Question: I am trying to run Perl code generated using wxGlade but I am receiving this error
.
> Can't load 'C:/Perl/site/lib/auto/Wx/Wx.dll' for module Wx: load_file:The specified module could not be found at C:/Perl/lib/Dynaloader.pm line 191.
Ultimately, I want to rearrange widgets using the code generated from wxGlade. I don't have the *.wxg file, I only have the Perl code.
If this is not possible, I want to see the widgets when the Perl code runs then I will re-create the widgets in wxGlade.
I'm using ActivePerl 5.16.3 Build 1604 on Windows 10. I have installed wxPerl Version 0.9921.
Here's the result of 'where perl'
'''
C:\Windows\system32>where perl
C:\Perlin\perl.exe
C:\strawberry\perlin\perl.exe
'''
Below is the result of the 'cpan Wx' command.
'''
C:\Windows\system32>cpan Wx
Set up gcc environment - 4.4.3
CPAN: Term::ANSIColor loaded ok (v4.02)
CPAN: Storable loaded ok (v2.45)
Reading 'C:\Perl\cpan\Metadata'
Database was generated on Mon, 04 Dec 2017 06:54:07 GMT
Running install for module 'Wx'
Running make for M/MD/MDOOTSON/Wx-0.9932.tar.gz
CPAN: Digest::SHA loaded ok (v5.85)
CPAN: Compress::Zlib loaded ok (v2.063)
Checksum for C:\Perl\cpan\sourcesuthors\id\M\MD\MDOOTSON\Wx-0.9932.tar.gz ok
CPAN: Archive::Tar loaded ok (v1.96)
Wx-0.9932/
Wx-0.9932/build/
Wx-0.9932/build/Wx/
Wx-0.9932/build/Wx/build/
Wx-0.9932/build/Wx/build/MakeMaker/
Wx-0.9932/build/Wx/build/MakeMaker/Any_OS.pm
Wx-0.9932/build/Wx/build/MakeMaker/Any_wx_config.pm
Wx-0.9932/build/Wx/build/MakeMaker/Core.pm
Wx-0.9932/build/Wx/build/MakeMaker/Hacks.pm
Wx-0.9932/build/Wx/build/MakeMaker/MacOSX_GCC.pm
Wx-0.9932/XS/SVGFileDC.xsp
Wx-0.9932/XS/TaskBarIcon.xs
Wx-0.9932/XS/TextAttr.xsp
Wx-0.9932/XS/TextCtrl.xsp
Wx-0.9932/XS/TextCtrlIface.xsp
Wx-0.9932/XS/TextEntryDialog.xs
Wx-0.9932/XS/Timer.xs
Wx-0.9932/XS/ToggleButton.xs
Wx-0.9932/XS/ToolBar.xs
Wx-0.9932/XS/Toolbook.xsp
Wx-0.9932/XS/ToolTip.xs
Wx-0.9932/XS/TopLevelWindow.xsp
Wx-0.9932/XS/Treebook.xsp
Wx-0.9932/XS/TreeCtrl.xs
Wx-0.9932/XS/Utils.xs
Wx-0.9932/XS/Validators.xs
Wx-0.9932/XS/VarHScrollHelper.xsp
Wx-0.9932/XS/VarHVScrollHelper.xsp
Wx-0.9932/XS/Variant.xsp
Wx-0.9932/XS/VarScrollHelperBase.xsp
Wx-0.9932/XS/VarVScrollHelper.xsp
Wx-0.9932/XS/VListBox.xsp
Wx-0.9932/XS/VScrolledWindow.xsp
Wx-0.9932/XS/Wave.xs
Wx-0.9932/XS/Window.xsp
Wx-0.9932/XS/Wizard.xs
CPAN: File::Temp loaded ok (v0.2304)
CPAN: Parse::CPAN::Meta loaded ok (v1.4409)
CPAN: CPAN::Meta loaded ok (v2.132830)
---- Unsatisfied dependencies detected during ----
---- MDOOTSON/Wx-0.9932.tar.gz ----
Alien::wxWidgets [build_requires]
Running make test
Make had some problems, won't test
Delayed until after prerequisites
Running make install
Make had some problems, won't install
Delayed until after prerequisites
Running install for module 'Alien::wxWidgets'
Running make for M/MD/MDOOTSON/Alien-wxWidgets-0.69.tar.gz
Checksum for C:\Perl\cpan\sourcesuthors\id\M\MD\MDOOTSON\Alien-wxWidgets-0.69.tar.gz ok
Alien-wxWidgets-0.69
Alien-wxWidgets-0.69/Build.PL
Alien-wxWidgets-0.69/Changes
Alien-wxWidgets-0.69/MANIFEST
Alien-wxWidgets-0.69/META.json
Alien-wxWidgets-0.69/patches/wxMac-2.8.10-fontdlg.patch
Alien-wxWidgets-0.69/patches/wxMac-2.8.3-brokengcc.patch
Alien-wxWidgets-0.69/patches/wxMac-2.9.0-textctrl.patch
Alien-wxWidgets-0.69/patches/wxWidgets-2.8.0-magic.patch
Alien-wxWidgets-0.69/patches/wxWidgets-2.8.10-gsocket.patch
Alien-wxWidgets-0.69/patches/wxWidgets-2.9.0-magic.patch
Alien-wxWidgets-0.69/patches/wxWidgets-2.9.0-msgdlg.patch
Alien-wxWidgets-0.69/patches/wxWidgets-2.9.4-plugin.patch
Alien-wxWidgets-0.69/patches/wxWidgets-3.0.2-webkit.patch
Alien-wxWidgets-0.69/script
Alien-wxWidgets-0.69/script/make_ppm.pl
Alien-wxWidgets-0.69/t
Alien-wxWidgets-0.69/t/01_load.t
Alien-wxWidgets-0.69/t/zy_pod_coverage.t
Alien-wxWidgets-0.69/t/zz_pod.t
CPAN: Module::CoreList loaded ok (v3.03)
CPAN: Module::Build loaded ok (v0.4203)
CPAN.pm: Building M/MD/MDOOTSON/Alien-wxWidgets-0.69.tar.gz
gmake: *** [gcc_mswudll\coredll_gdiplus.o] Error 1
system: gmake -f makefile.gcc all UNICODE=1 MSLU=0 BUILD=release SHARED=1 DEBUG_INFO=default DEBUG_FLAG=1 LDFLAGS=" -m32" CPPFLAGS="-m32 -D_USE_32BIT_TIME_T": 512 at inc/My/Build/Win32.pm line 284.
dmake.exe: Error code 130, while making 'all'
MDOOTSON/Alien-wxWidgets-0.69.tar.gz
C:\STRAWB~1\cin\dmake.exe -- NOT OK
CPAN: YAML::XS loaded ok (v0.41)
Running make test
Can't test without successful make
Running make install
Make had returned bad status, install seems impossible
Running make for M/MD/MDOOTSON/Wx-0.9932.tar.gz
Warning: Prerequisite 'Alien::wxWidgets => 0.25' for 'MDOOTSON/Wx-0.9932.tar.gz' failed when processing 'MDOOTSON/Alien-wxWidgets-0.69.tar.gz' with 'make => NO'. Continuing, but chances to succeed are limited.
CPAN: Time::HiRes loaded ok (v1.9726)
CPAN.pm: Building M/MD/MDOOTSON/Wx-0.9932.tar.gz
Set up gcc environment - 4.4.3
Checking if your kit is complete...
Looks good
Warning: prerequisite Alien::wxWidgets 0.25 not found.
Generating a dmake-style Makefile
Writing Makefile for Wx::Socket
Writing MYMETA.yml and MYMETA.json
Generating a dmake-style Makefile
Writing Makefile for Wx::DND
Writing MYMETA.yml and MYMETA.json
Generating a dmake-style Makefile
Writing Makefile for Wx::FS
Writing MYMETA.yml and MYMETA.json
Generating a dmake-style Makefile
Writing Makefile for Wx::Grid
Writing MYMETA.yml and MYMETA.json
Generating a dmake-style Makefile
Writing Makefile for Wx::Help
Writing MYMETA.yml and MYMETA.json
Generating a dmake-style Makefile
Writing Makefile for Wx::Html
Writing MYMETA.yml and MYMETA.json
Generating a dmake-style Makefile
Writing Makefile for Wx::MDI
Writing MYMETA.yml and MYMETA.json
Generating a dmake-style Makefile
Writing Makefile for Wx::Print
Writing MYMETA.yml and MYMETA.json
Generating a dmake-style Makefile
Writing Makefile for Wx::XRC
Writing MYMETA.yml and MYMETA.json
Generating a dmake-style Makefile
Writing Makefile for Wx::STC
Writing MYMETA.yml and MYMETA.json
Generating a dmake-style Makefile
Writing Makefile for Wx::DocView
Writing MYMETA.yml and MYMETA.json
Generating a dmake-style Makefile
Writing Makefile for Wx::Calendar
Writing MYMETA.yml and MYMETA.json
Generating a dmake-style Makefile
Writing Makefile for Wx::DateTime
Writing MYMETA.yml and MYMETA.json
Generating a dmake-style Makefile
Writing Makefile for Wx::Media
Writing MYMETA.yml and MYMETA.json
Generating a dmake-style Makefile
Writing Makefile for Wx::RichText
Writing MYMETA.yml and MYMETA.json
Generating a dmake-style Makefile
Writing Makefile for Wx::AUI
Writing MYMETA.yml and MYMETA.json
Generating a dmake-style Makefile
Writing Makefile for Wx::DataView
Writing MYMETA.yml and MYMETA.json
Generating a dmake-style Makefile
Writing Makefile for Wx::PropertyGrid
Writing MYMETA.yml and MYMETA.json
Generating a dmake-style Makefile
Writing Makefile for Wx::Ribbon
Writing MYMETA.yml and MYMETA.json
Generating a dmake-style Makefile
Writing Makefile for Wx::WebView
Writing MYMETA.yml and MYMETA.json
Generating a dmake-style Makefile
Writing Makefile for Wx::PerlTest
Writing MYMETA.yml and MYMETA.json
Generating a dmake-style Makefile
Writing Makefile for Wx::IPC
Writing MYMETA.yml and MYMETA.json
Generating a dmake-style Makefile
Writing Makefile for Wx::Perl::SplashFast
Writing MYMETA.yml and MYMETA.json
Generating a dmake-style Makefile
Writing Makefile for Wx::Perl::Carp
Writing MYMETA.yml and MYMETA.json
Generating a dmake-style Makefile
Writing Makefile for Wx::Perl::TextValidator
Writing MYMETA.yml and MYMETA.json
Generating a dmake-style Makefile
Writing Makefile for Wx::Perl
Writing MYMETA.yml and MYMETA.json
Generating a dmake-style Makefile
Writing Makefile for Wx
Writing MYMETA.yml and MYMETA.json
Generating a dmake-style Makefile
Writing Makefile for Wx
Writing MYMETA.yml and MYMETA.json
======================================================================
wxWidgets minimum supported version 2.007001 is missing.
You will need to re-run Makefile.PL after it is installed.
You must install wxWidgets using Alien::wxWidgets.
======================================================================
======================================================================
For installation instructions and further help please see
docs/INSTALL.pod
For command line switches help use:
perl Makefile.PL --help
======================================================================
Warning: Prerequisite 'Alien::wxWidgets => 0.25' for 'MDOOTSON/Wx-0.9932.tar.gz' failed when processing 'MDOOTSON/Alien-wxWidgets-0.69.tar.gz' with 'make => NO'. Continuing, but chances to succeed are limited.
Makefile out-of-date with respect to alien_wxwidgets_missing
Cleaning current config before rebuilding Makefile...
C:\STRAWB~1\cin\dmake.exe -f Makefile.old clean > NUL
C:\Perlin\perl.exe Makefile.PL "INSTALLDIRS=site"
Set up gcc environment - 4.4.3
Checking if your kit is complete...
Looks good
Warning: prerequisite Alien::wxWidgets 0.25 not found.
Generating a dmake-style Makefile
Writing Makefile for Wx::Socket
Writing MYMETA.yml and MYMETA.json
Generating a dmake-style Makefile
Writing Makefile for Wx::DND
Writing MYMETA.yml and MYMETA.json
Generating a dmake-style Makefile
Writing Makefile for Wx::FS
Writing MYMETA.yml and MYMETA.json
Generating a dmake-style Makefile
Writing Makefile for Wx::Grid
Writing MYMETA.yml and MYMETA.json
Generating a dmake-style Makefile
Writing Makefile for Wx::Help
Writing MYMETA.yml and MYMETA.json
Generating a dmake-style Makefile
Writing Makefile for Wx::Html
Writing MYMETA.yml and MYMETA.json
Generating a dmake-style Makefile
Writing Makefile for Wx::MDI
Writing MYMETA.yml and MYMETA.json
Generating a dmake-style Makefile
Writing Makefile for Wx::Print
Writing MYMETA.yml and MYMETA.json
Generating a dmake-style Makefile
Writing Makefile for Wx::XRC
Writing MYMETA.yml and MYMETA.json
Generating a dmake-style Makefile
Writing Makefile for Wx::STC
Writing MYMETA.yml and MYMETA.json
Generating a dmake-style Makefile
Writing Makefile for Wx::DocView
Writing MYMETA.yml and MYMETA.json
Generating a dmake-style Makefile
Writing Makefile for Wx::Calendar
Writing MYMETA.yml and MYMETA.json
Generating a dmake-style Makefile
Writing Makefile for Wx::DateTime
Writing MYMETA.yml and MYMETA.json
Generating a dmake-style Makefile
Writing Makefile for Wx::Media
Writing MYMETA.yml and MYMETA.json
Generating a dmake-style Makefile
Writing Makefile for Wx::RichText
Writing MYMETA.yml and MYMETA.json
Generating a dmake-style Makefile
Writing Makefile for Wx::AUI
Writing MYMETA.yml and MYMETA.json
Generating a dmake-style Makefile
Writing Makefile for Wx::DataView
Writing MYMETA.yml and MYMETA.json
Generating a dmake-style Makefile
Writing Makefile for Wx::PropertyGrid
Writing MYMETA.yml and MYMETA.json
Generating a dmake-style Makefile
Writing Makefile for Wx::Ribbon
Writing MYMETA.yml and MYMETA.json
Generating a dmake-style Makefile
Writing Makefile for Wx::WebView
Writing MYMETA.yml and MYMETA.json
Generating a dmake-style Makefile
Writing Makefile for Wx::PerlTest
Writing MYMETA.yml and MYMETA.json
Generating a dmake-style Makefile
Writing Makefile for Wx::IPC
Writing MYMETA.yml and MYMETA.json
Generating a dmake-style Makefile
Writing Makefile for Wx::Perl::SplashFast
Writing MYMETA.yml and MYMETA.json
Generating a dmake-style Makefile
Writing Makefile for Wx::Perl::Carp
Writing MYMETA.yml and MYMETA.json
Generating a dmake-style Makefile
Writing Makefile for Wx::Perl::TextValidator
Writing MYMETA.yml and MYMETA.json
Generating a dmake-style Makefile
Writing Makefile for Wx::Perl
Writing MYMETA.yml and MYMETA.json
Generating a dmake-style Makefile
Writing Makefile for Wx
Writing MYMETA.yml and MYMETA.json
Generating a dmake-style Makefile
Writing Makefile for Wx
Writing MYMETA.yml and MYMETA.json
======================================================================
wxWidgets minimum supported version 2.007001 is missing.
You will need to re-run Makefile.PL after it is installed.
You must install wxWidgets using Alien::wxWidgets.
======================================================================
======================================================================
For installation instructions and further help please see
docs/INSTALL.pod
For command line switches help use:
perl Makefile.PL --help
======================================================================
==> Your Makefile has been rebuilt. <==
==> Please rerun the C:\STRAWB~1\cin\dmake.exe command. <==
C:\Perlin\perl.exe -e "exit 1" --
dmake.exe: Error code 129, while making 'Makefile'
MDOOTSON/Wx-0.9932.tar.gz
C:\STRAWB~1\cin\dmake.exe -- NOT OK
Running make test
Can't test without successful make
Running make install
Make had returned bad status, install seems impossible
'''
I removed and used . I issued 'cpan Wx' then I got the error below.
> Can't locate Wx/Mini.pm in .@INC (.@INC contains:
C:\Program Files\ActiveState Komodo IDE 9\lib\support\dbgp\perllib
C:/strawberry/perl/site/lib/MSWin32-x86-multi-thread
C:/strawberry/perl/site/lib
C:/strawberry/perl/vendor/lib
C:/strawberry/perl/lib .)
at C:/strawberry/perl/lib/Wx.pm line 100.
BEGIN failed--compilation aborted at C:/strawberry/perl/lib/Wx.pm line 100.
'mini.pm' can be found in C:\strawberry\cpanuild\Wx-0.9932-zlzpbD\lib\Wx
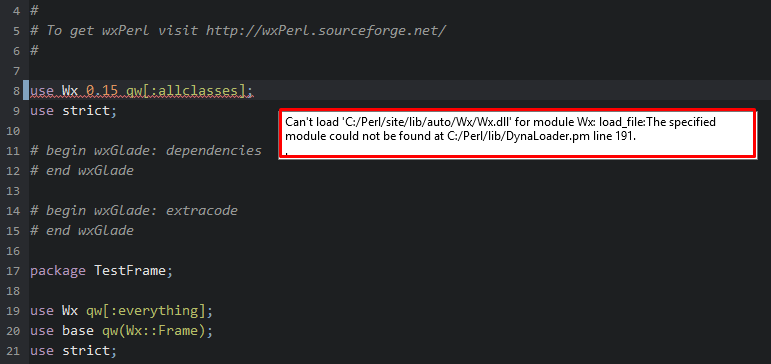
Answer: Your log shows
'''
Make had returned bad status, install seems impossible
'''
so the installation failed and you have no 'Wx'. You will also see that the build is trying to use both 'dmake' (Strawberry Perl) and 'gmake' (Active Perl), and it references perl instances here
'''
C:\STRAWB~1\cin\dmake.exe -f Makefile.old clean > NUL
C:\Perlin\perl.exe Makefile.PL "INSTALLDIRS=site"
'''
so it's getting mightily confused
You need to remove one or the other to be safe, as Windows' behaviour is affected both by file associations and the 'PATH' environment variable, unlike Linux.
You could take a look at <URL> but I don't know whether it will work with ActivePerl.
I generally prefer Strawberry Perl for Windows as it is less tied to proprietary systems.